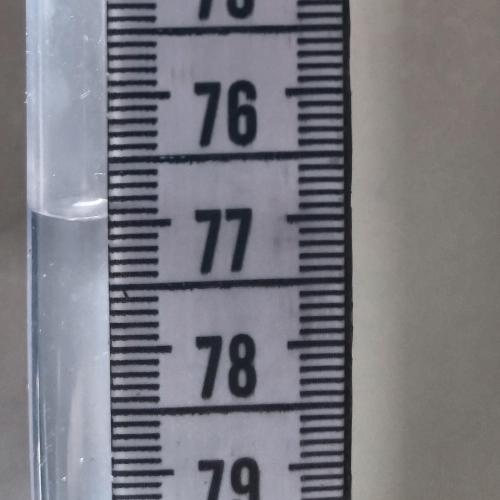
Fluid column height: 76.9 cm